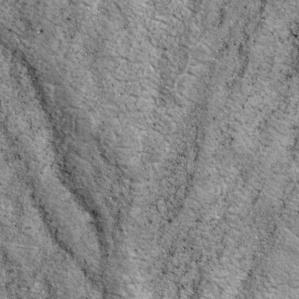
Label: non_frost